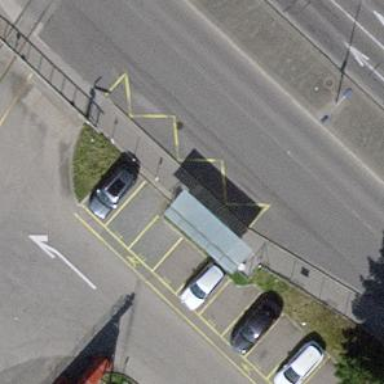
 serving as platform for public transportation."